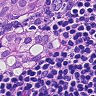
Metastatic tissue present: yes